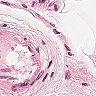
Metastatic tissue present: no